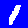
Digit: 1